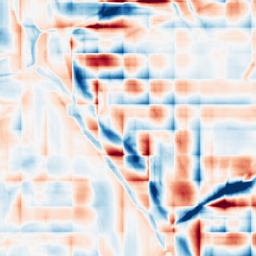
Category: wavelet
Decomposition family: wavelet_dwt
Decomposition parameters: wavelet: db2
level: 5
Upsampling method: linear_exact
Upsampling parameters: scale: 2
Upsampling scale: 2